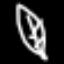
Label: leaf